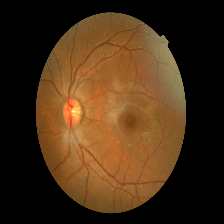
Diabetic retinopathy grade: Mild